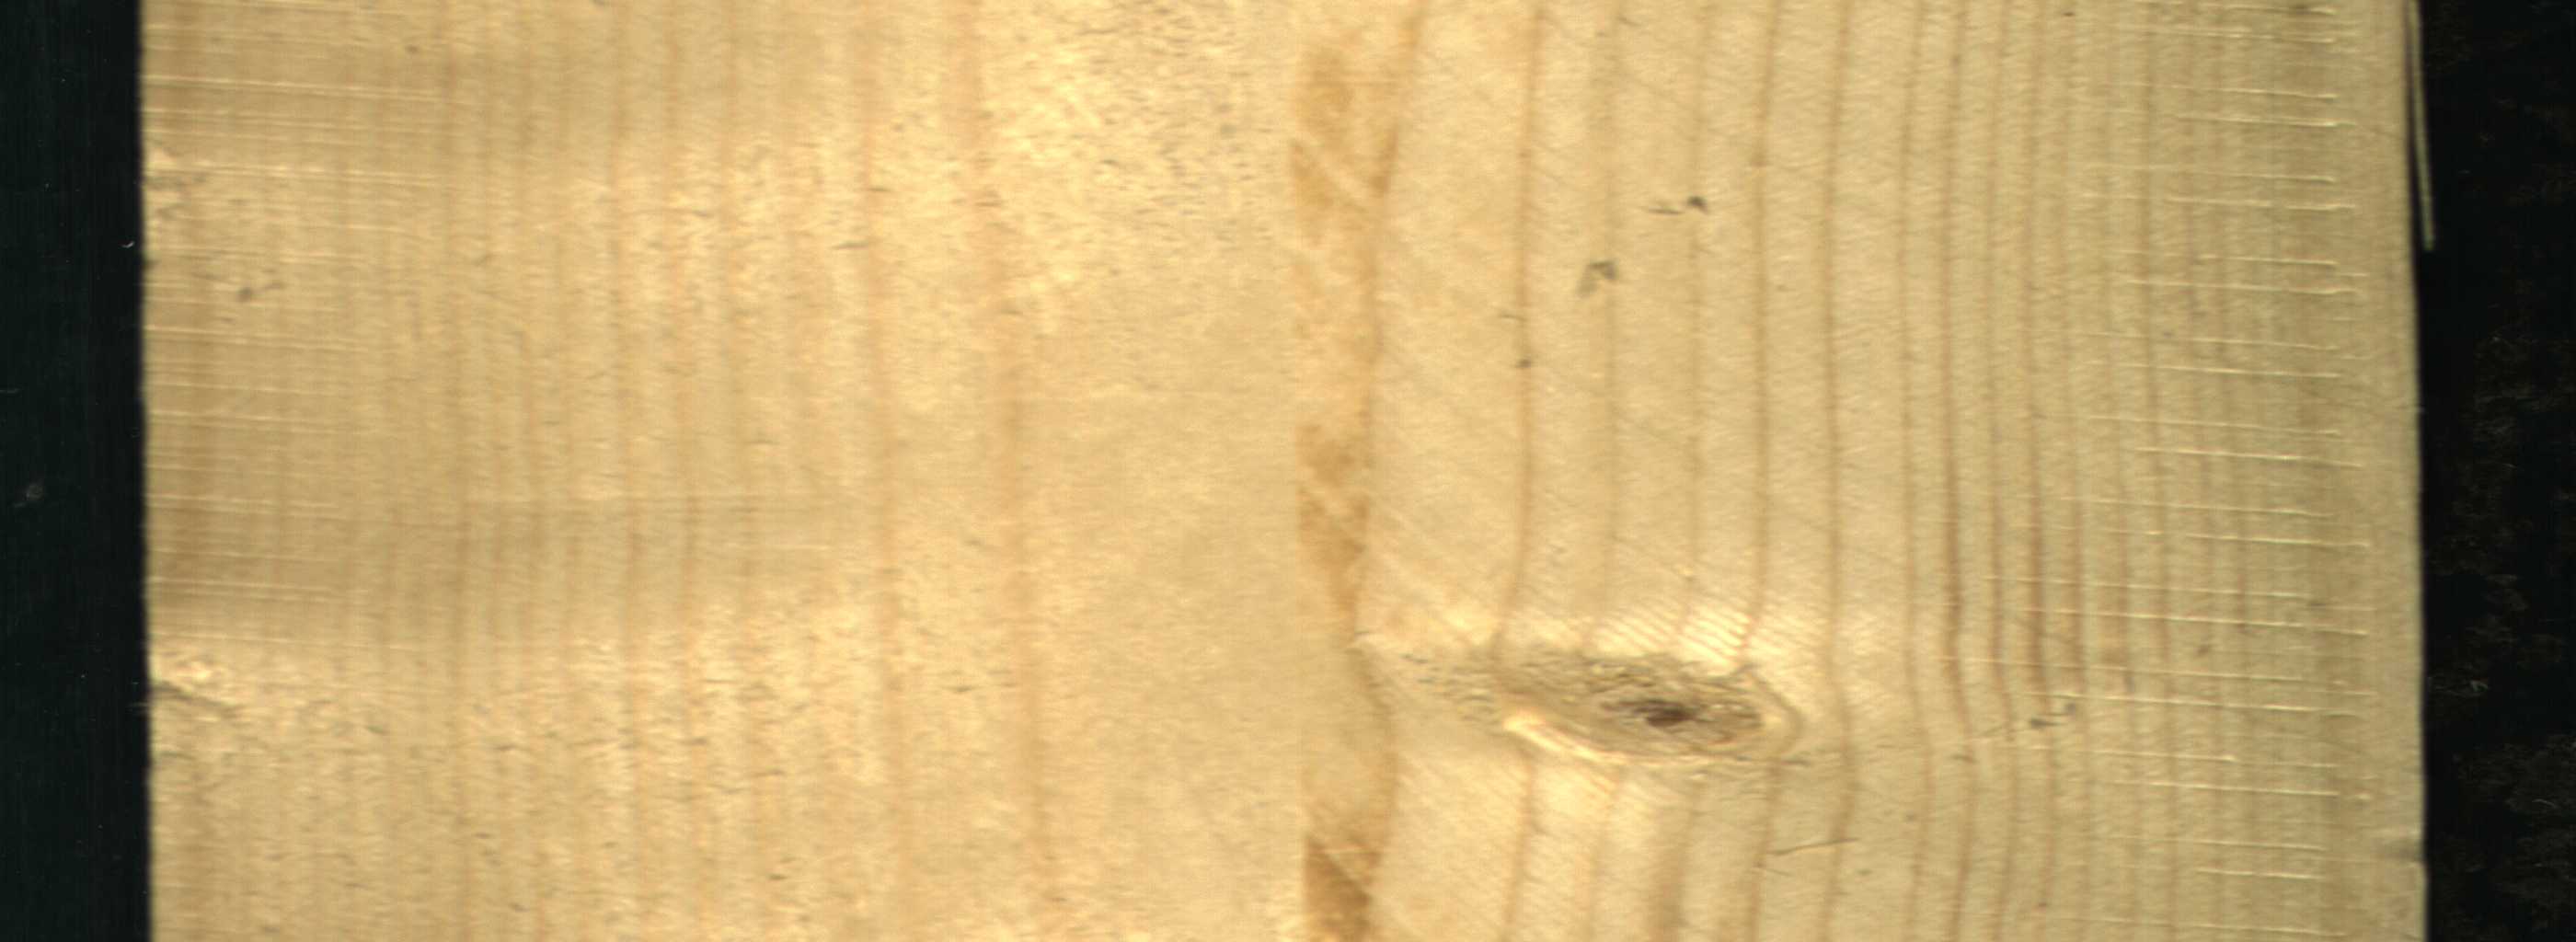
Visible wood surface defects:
Live_Knot